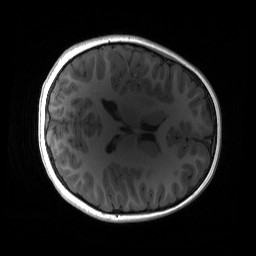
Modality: T1w
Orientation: axial
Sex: female
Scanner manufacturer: siemens
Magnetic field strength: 3 T
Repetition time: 1.9 s
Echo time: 0.00243 s